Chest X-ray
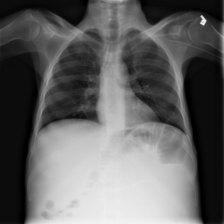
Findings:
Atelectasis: negative
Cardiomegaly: negative
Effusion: negative
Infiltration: negative
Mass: negative
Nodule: negative
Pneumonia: negative
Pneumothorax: negative
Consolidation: negative
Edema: negative
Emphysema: negative
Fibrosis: negative
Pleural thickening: negative
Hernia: negative